Field crop: maize
Growth stage: 1
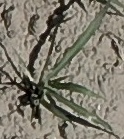
Species: sorghum